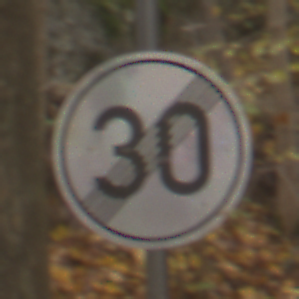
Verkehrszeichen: EndeGeschwindigkeit30
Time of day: MorningAfternoon
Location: Outdoor (Nature)
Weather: Overcast
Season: Autumn
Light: Natural